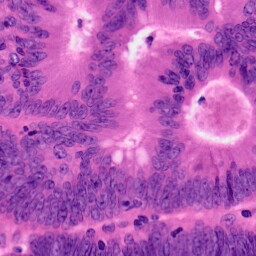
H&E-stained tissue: Colon